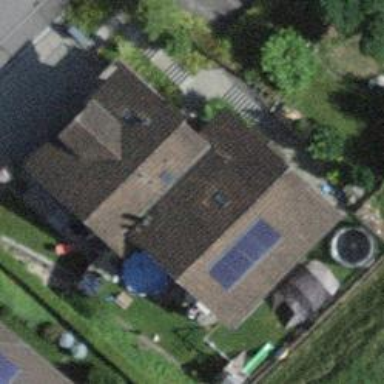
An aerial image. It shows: Solar photovoltaic panel generator.